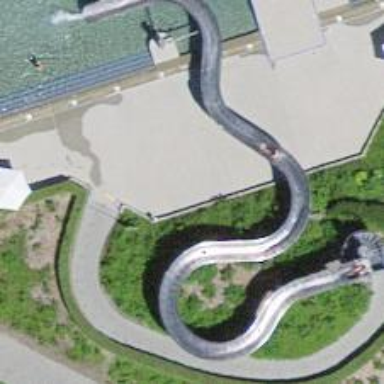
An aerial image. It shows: Water slide attraction.